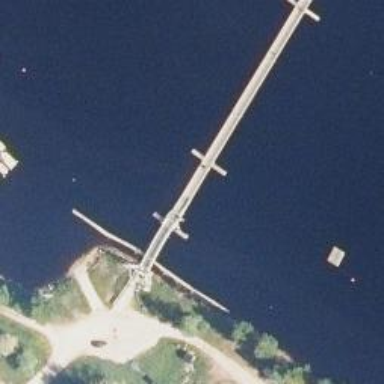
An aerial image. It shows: Bridge for cycleway.